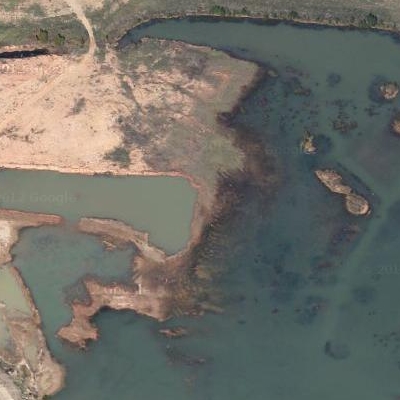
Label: RiverLake